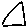
Label: triangle